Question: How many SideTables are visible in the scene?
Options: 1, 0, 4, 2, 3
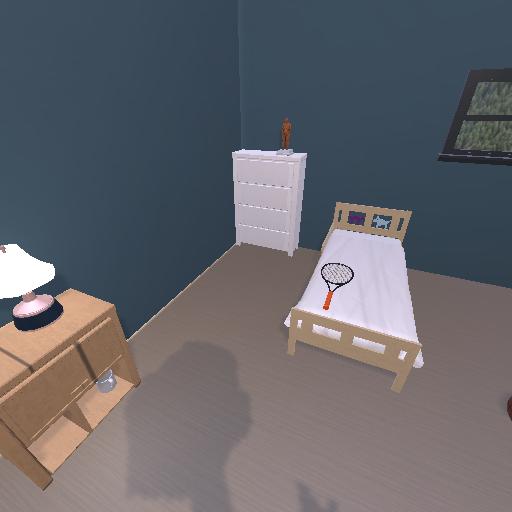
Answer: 1